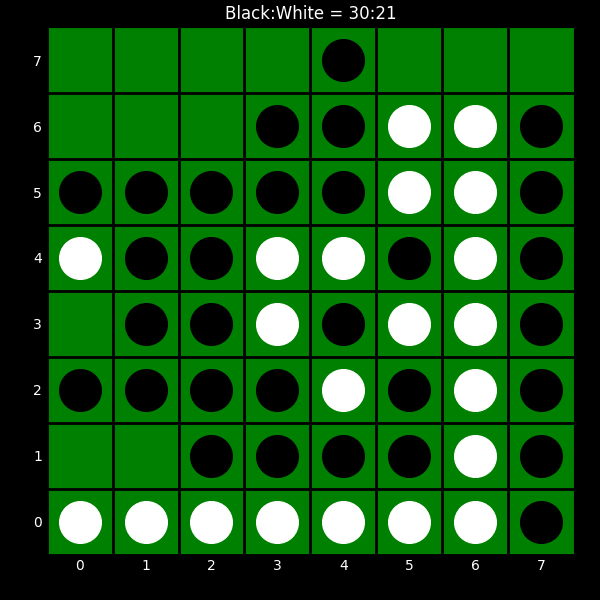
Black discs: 30
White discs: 21